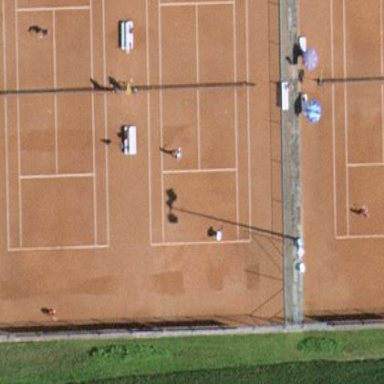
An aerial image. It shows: Tennis court on pitch designated for leisure land.